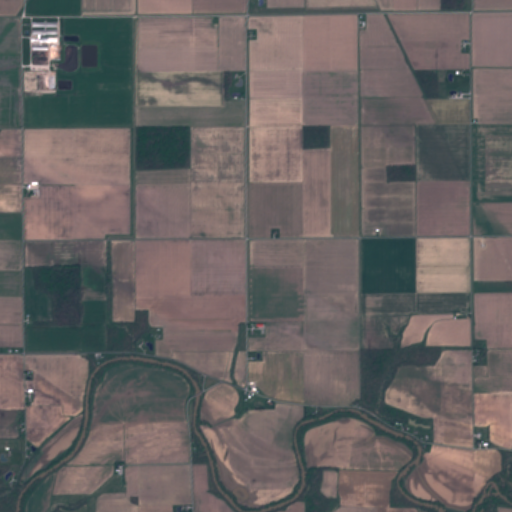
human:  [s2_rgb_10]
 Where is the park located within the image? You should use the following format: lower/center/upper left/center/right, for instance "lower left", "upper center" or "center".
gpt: There is no park in the image.